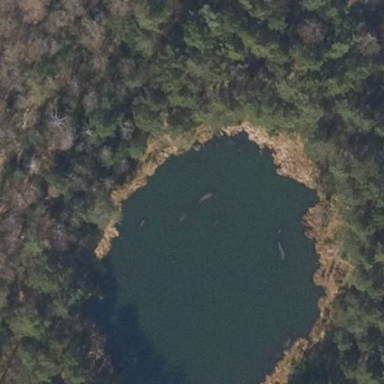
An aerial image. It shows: Beautiful lake surrounded by nature.